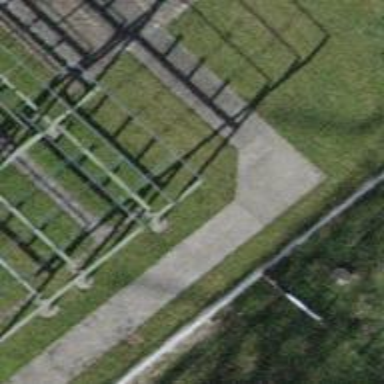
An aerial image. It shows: Insulator used in power equipment.